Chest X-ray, PA view. Patient: 63 years old, sex M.
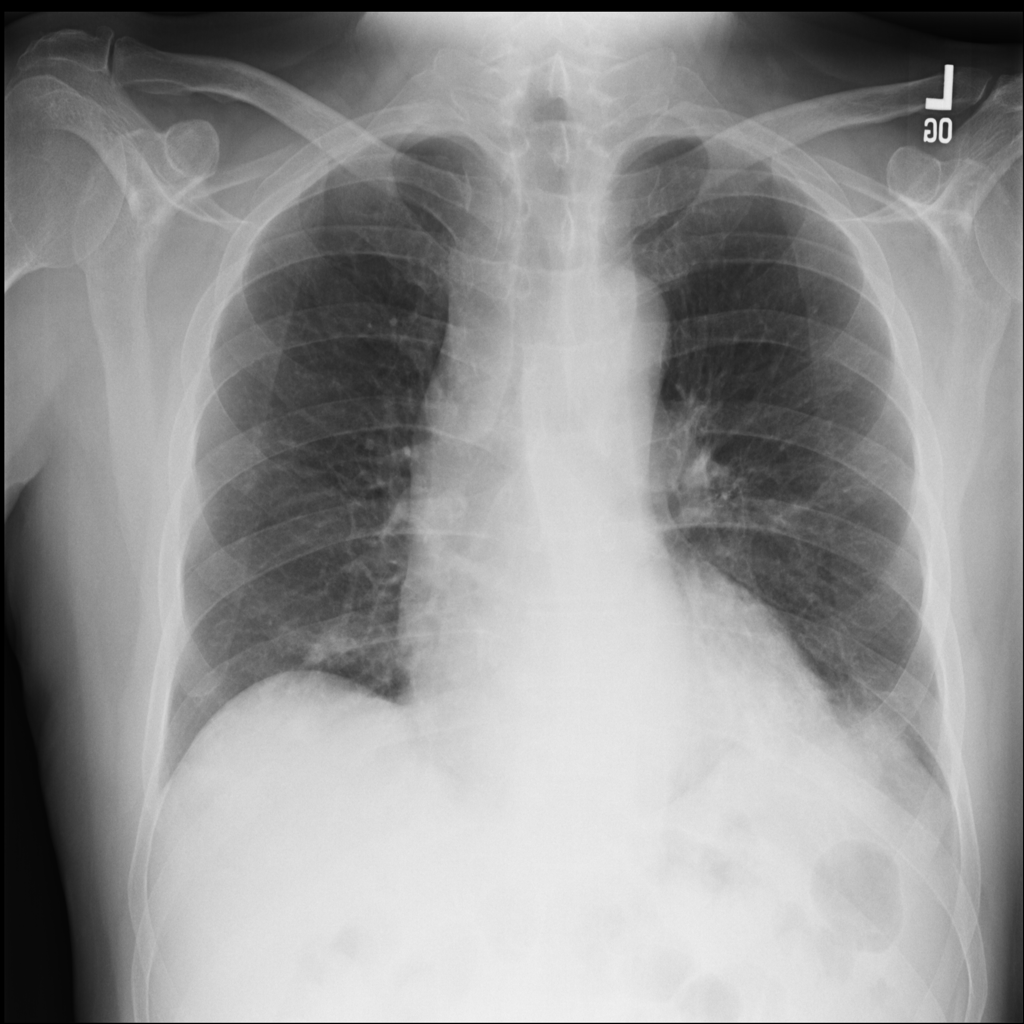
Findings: No Finding